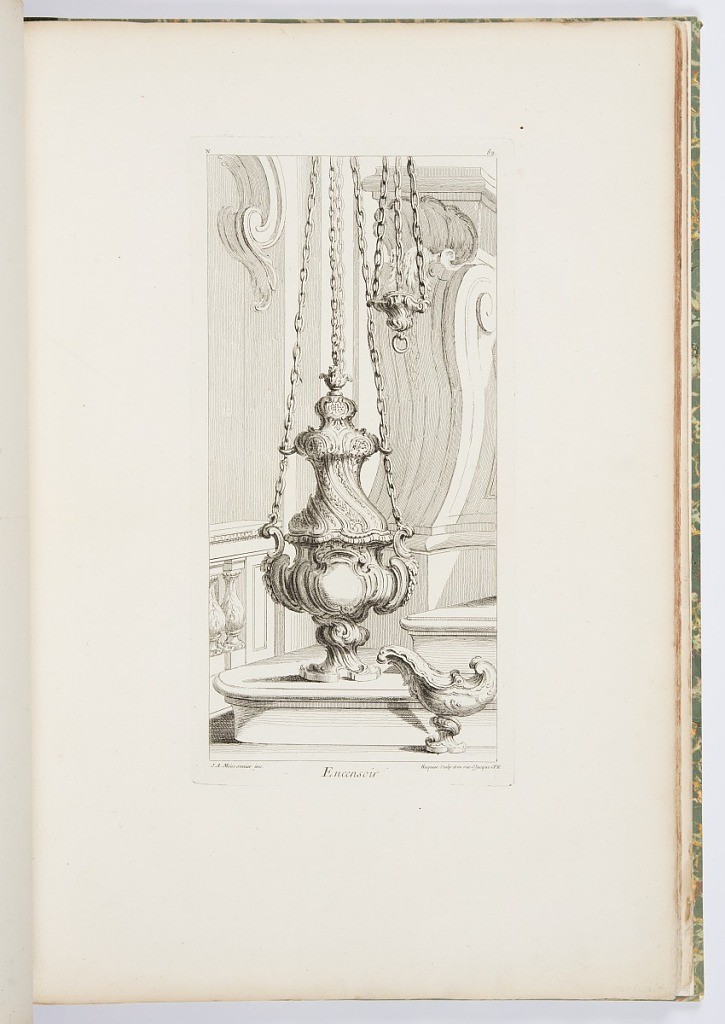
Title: Encensoir; Encensoir, 5th Plate
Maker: Juste-Aurèle Meissonnier, French, b. Italy, 1695–1750
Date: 1740
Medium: Engraving on white laid paper
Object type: Print
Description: Censer in form of a covered vase, suspended by four chains. The upper portion of the vase is decorated with swirling bands of leaves, the lower body decorated with a central cartouche. The vase resets on an asymmetrical base. On the lower right foreground, a small pouring vessel on a rococo stand. Above right, a small flaming censer held by chains.